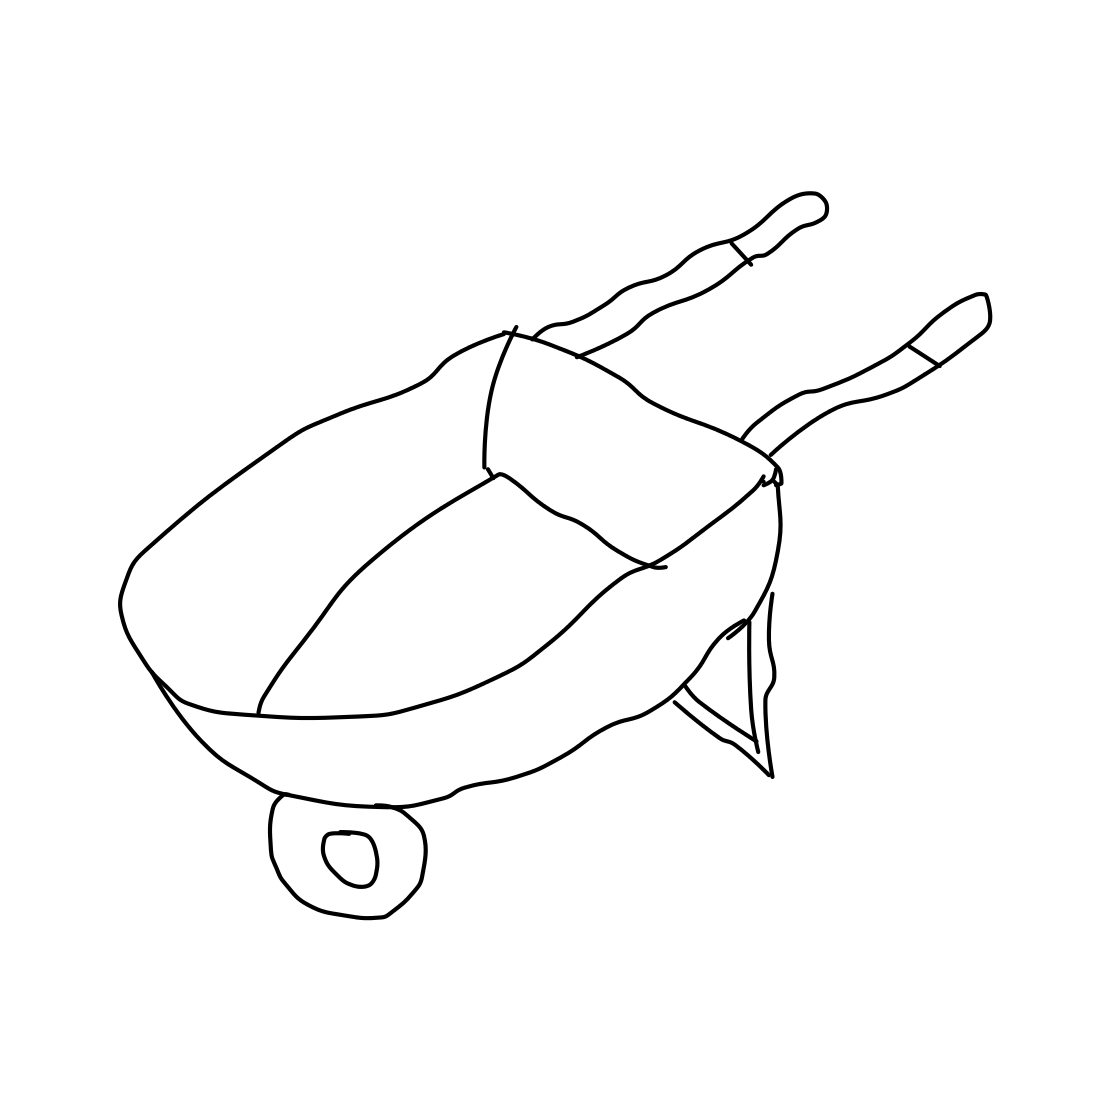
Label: wheelbarrow